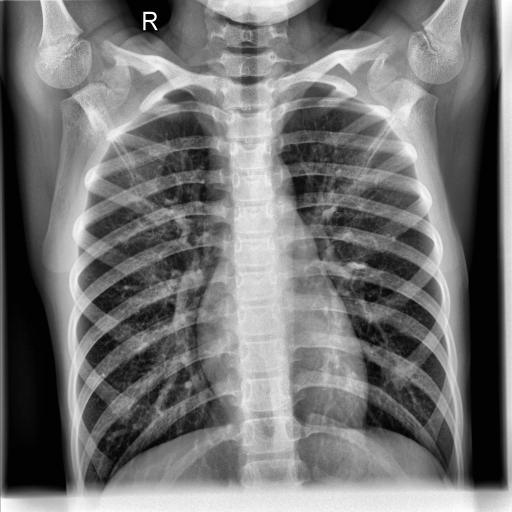
Finding: NORMAL